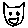
Label: cat